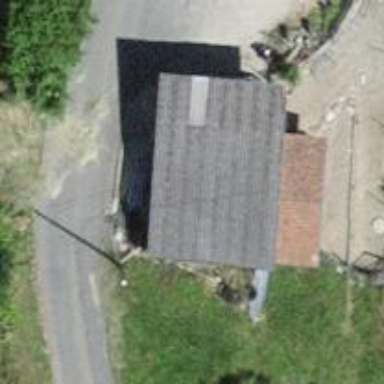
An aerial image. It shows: Rural barn.